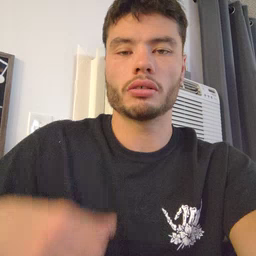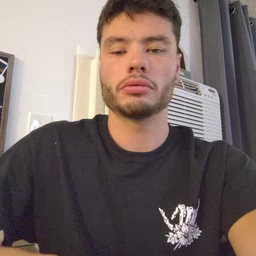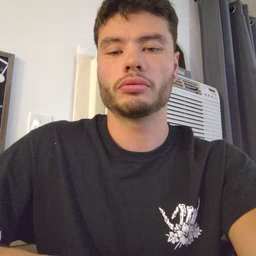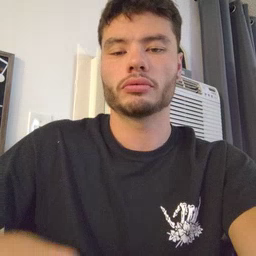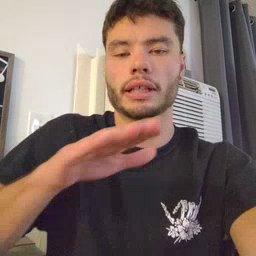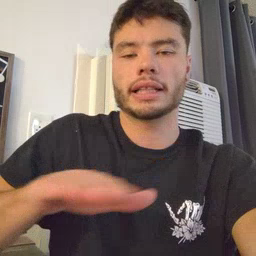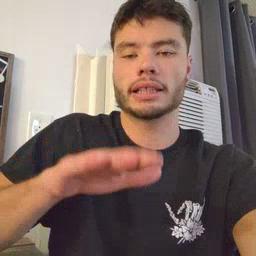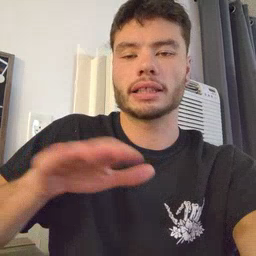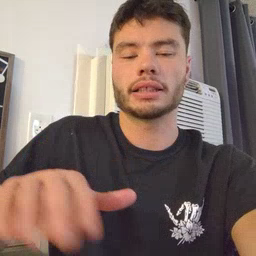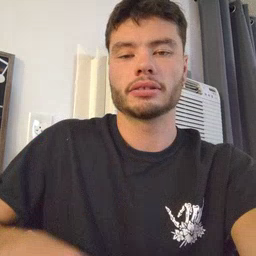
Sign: clean